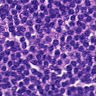
Metastatic tissue present: no